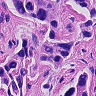
Metastatic tissue present: yes